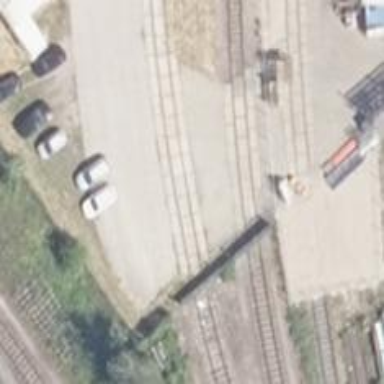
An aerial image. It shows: Railway level crossing.